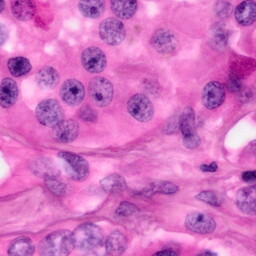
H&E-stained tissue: Pancreatic